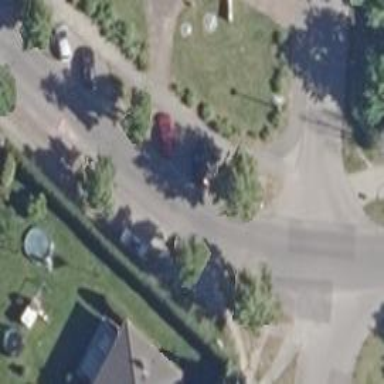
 while on the left side there is diagonal parking. Both parking lanes are street side."